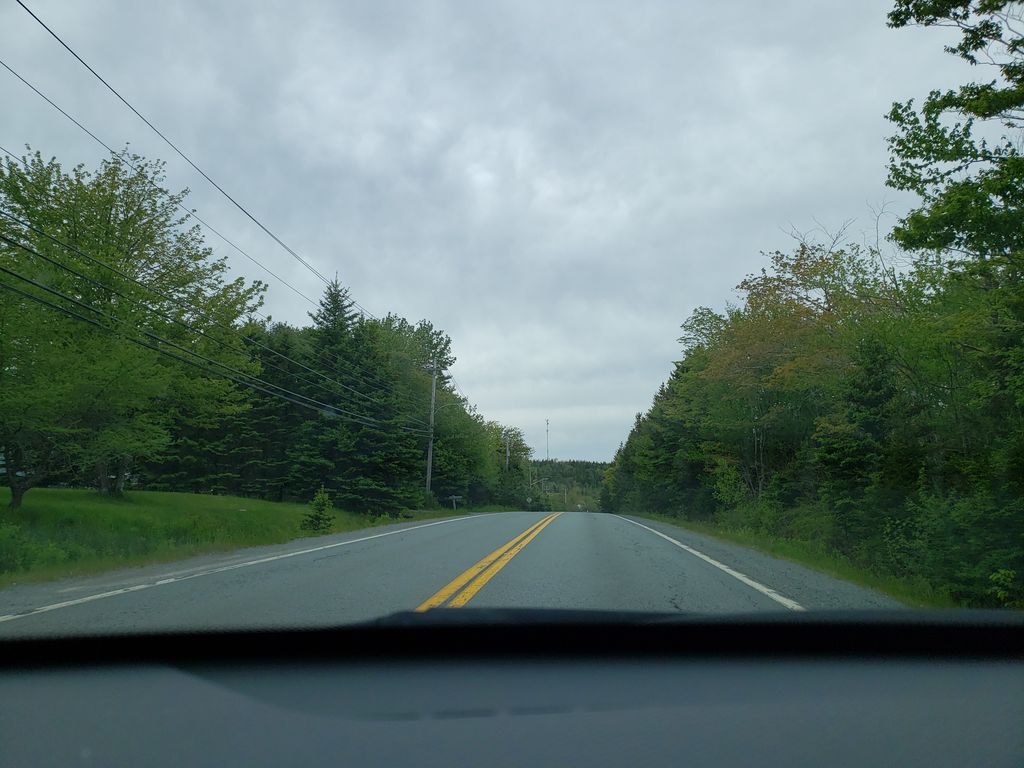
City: halifax